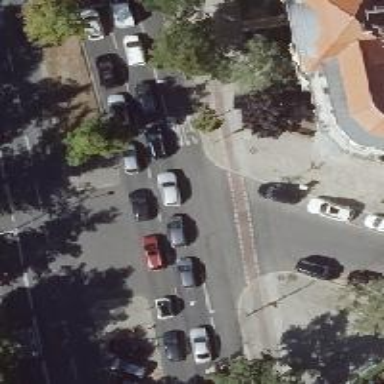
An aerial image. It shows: Unmarked crossing on the road.